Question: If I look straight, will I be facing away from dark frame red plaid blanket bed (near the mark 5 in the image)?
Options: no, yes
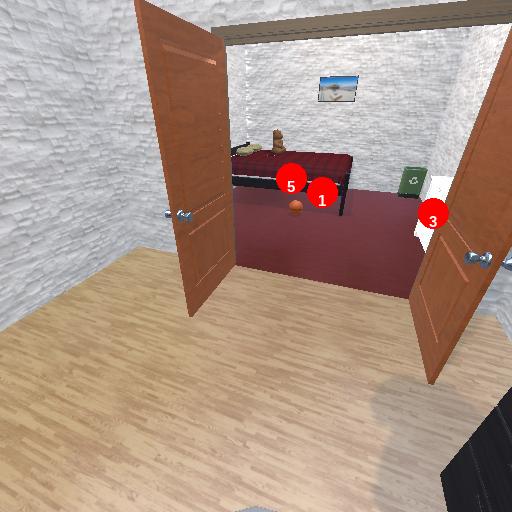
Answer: no